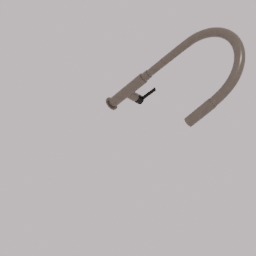
Label: appliances